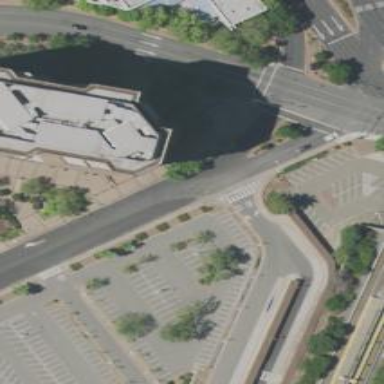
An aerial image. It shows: Busway road.